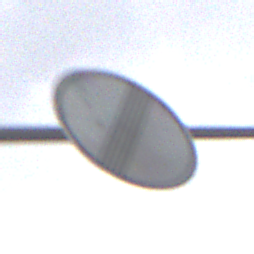
Verkehrszeichen: EndeSaemtlicherBegrenzungen
Umgebung: Outdoor, Suburban
Tageszeit: Midday
Wetter: Overcast
Licht: Natural
Jahreszeit: NotSpecified
Kontrast: LowContrast